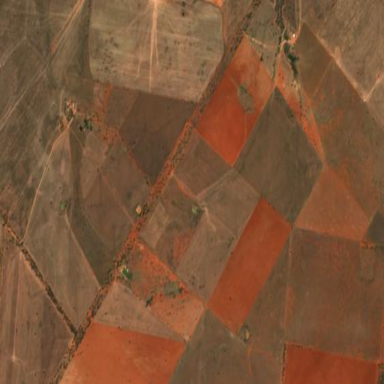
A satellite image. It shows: Farmland used to cultivate crops.